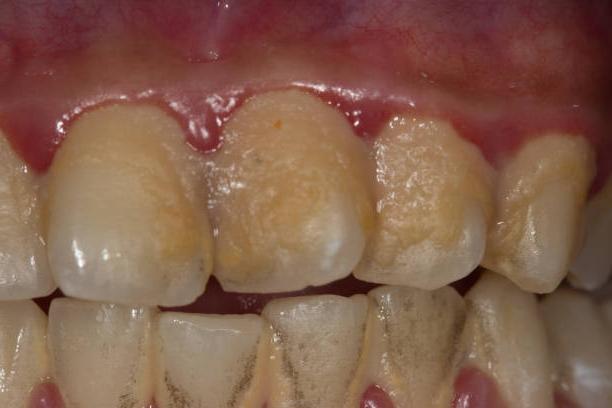
Condition: Gingivitis